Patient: sex M, age 81
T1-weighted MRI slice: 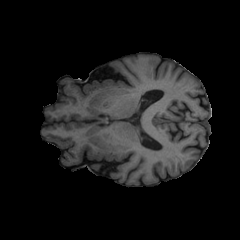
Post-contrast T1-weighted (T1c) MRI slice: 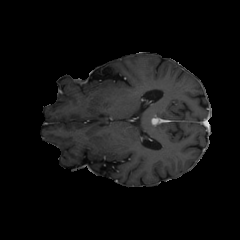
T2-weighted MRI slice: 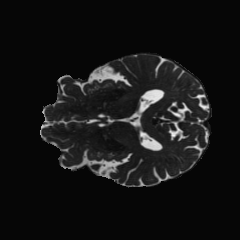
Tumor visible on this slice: no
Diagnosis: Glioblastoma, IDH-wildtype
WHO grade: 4